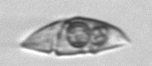
Label: Gyrodinium